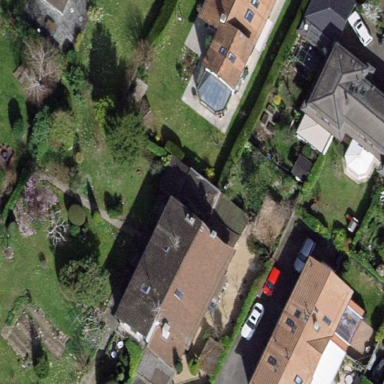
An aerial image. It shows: Garden enclosed by fence.